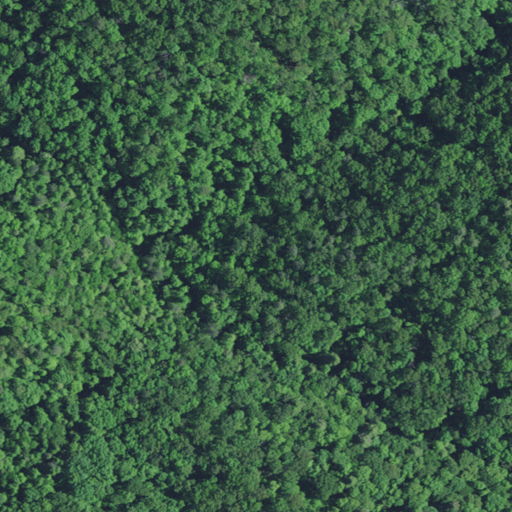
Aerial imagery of valley in Kentucky named Lombardy Hollow containing deciduous forest and mixed forest